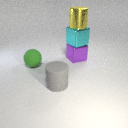
large cyan metal cube above large purple metal cube